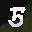
Label: 5